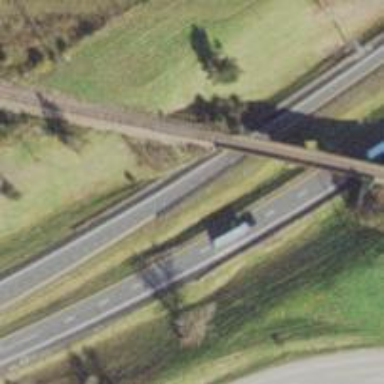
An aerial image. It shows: Bridge over railway line.